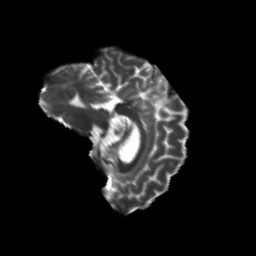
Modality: T2w
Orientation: sagittal
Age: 22
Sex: female
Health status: healthy
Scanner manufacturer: philips
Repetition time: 7.398 s
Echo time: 0.08599 s